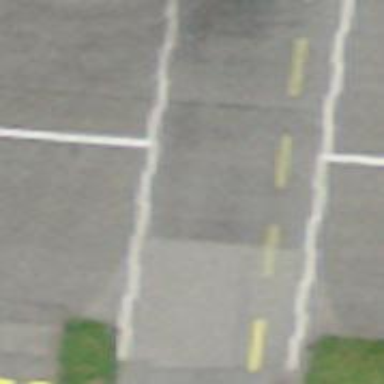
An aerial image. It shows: Aircraft crossing area on the airport grounds.